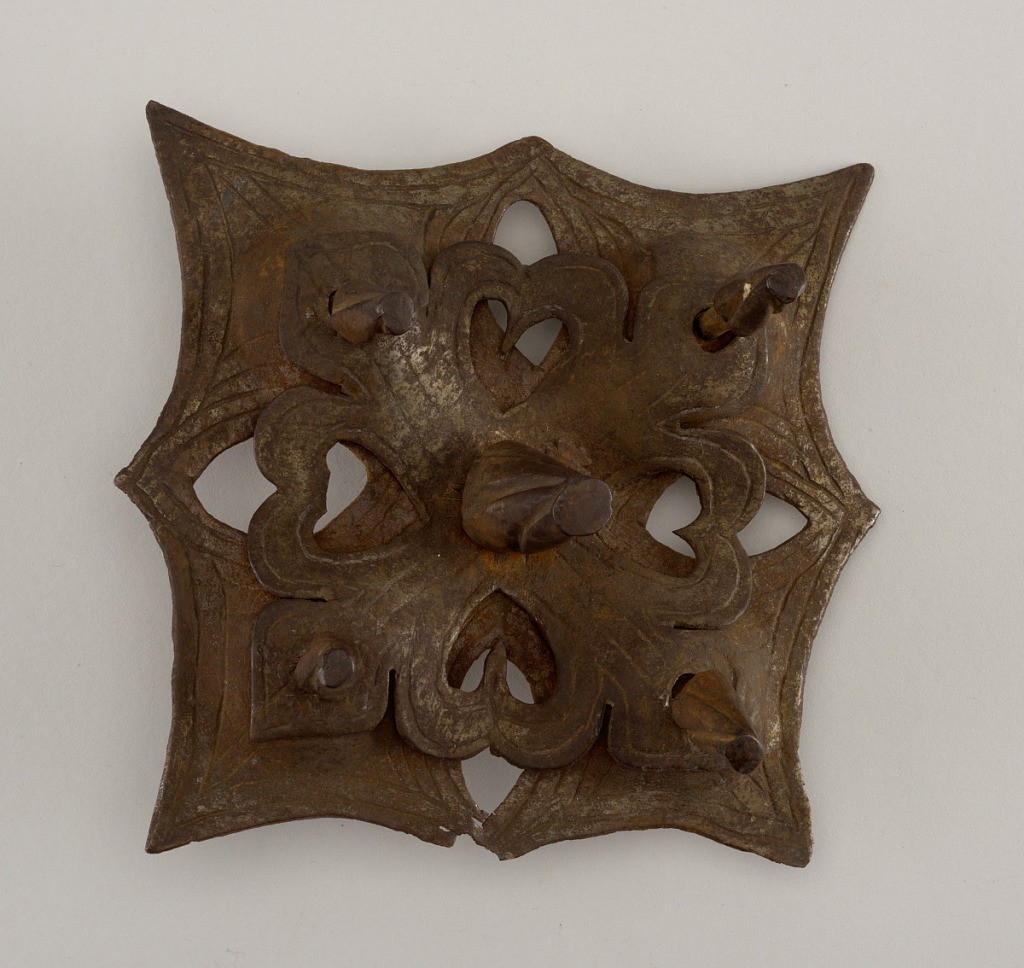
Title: Decorative door boss and nail
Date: ca. 1550–1700
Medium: Steel-plated wrought iron
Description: Square pierced and repousséd mount of four cusps with wrought border-lines, surmounted by a second squared and pierced plate wrought into a four-quadrant design of trefoil leaves. Nails have tall spiraled conical heads on squared shanks.